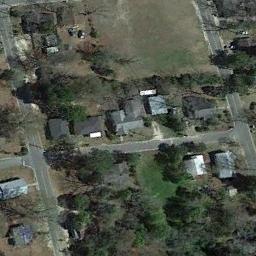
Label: medium_residential